Interaction volume radius: 5 \u00c5
Interaction volume height: 15 \u00c5
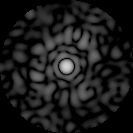
Disorder parameter: 0.8879